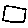
Label: square